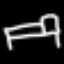
Label: bed